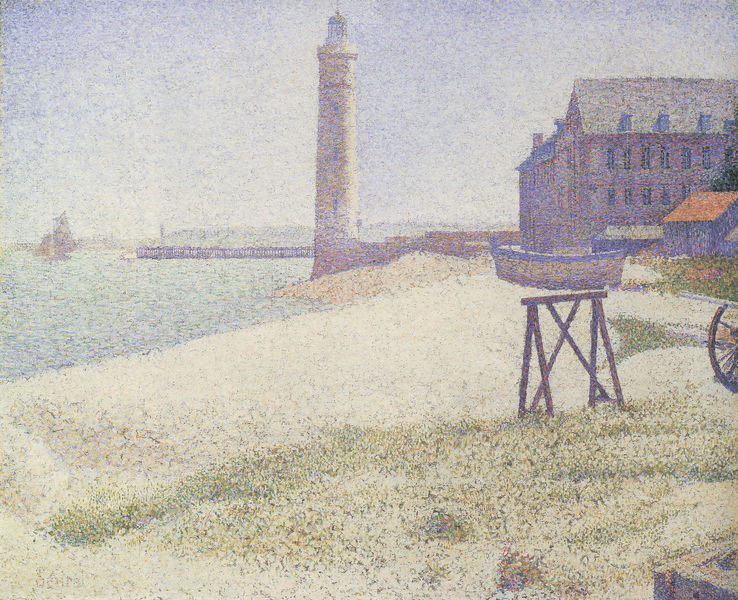
Titel: L'Hospize et le Phare, Honfleur
Künstler: Georges Pierre Seurat
Standort: Washington (District of Columbia)
Institution: National Gallery of Art
Schlagwörter: blau, dunkel, himmel, mann, meer, schatten, wasser, wolken, gelb, grün, impressionismus, menschen, sand, see, ufer, fenster, hell, holz, licht, orange, weiss, dach, gebäude, gras, haus, rasen, rot, wiese, wolke, wand, mensch, erde, gräser, häuser, hügel, busch, gewässer, hütte, insel, land, boot, boote, schuppen, turm, küste, schiff, schiffe, segel, segelboot, segelschiffe, strand, fassade, pointilismus, segelschiff, düne, mauer, dunst, nebel, hafen, rad, anleger, kai, kaimauer, promenade, steeg, steg, wasse, holzboot, ruderboot, staffelei, bretter, bucht, segelboote, wände, leuchtturm, gauben, fahrrad, regatta, anwesen, mauern, dachgauben, gaupen, signac, konsole, bock, holzbock, pointillismus, pointismus, hausdach, leuchttrum, einrad, wieder, segelsciffe